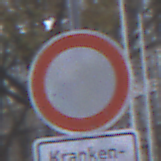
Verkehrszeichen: VerbotFahrzeugeAllerArt
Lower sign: BesondereFahrzeugeUndTransportgueter4
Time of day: SunriseSunset
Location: Outdoor (Urban)
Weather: PartlyCloudy
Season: NotSpecified
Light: Natural